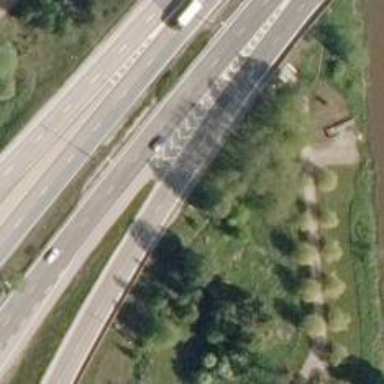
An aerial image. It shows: Road with "give way" sign.